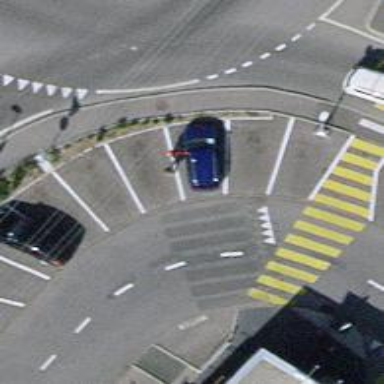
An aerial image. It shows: Table-style traffic calming feature.